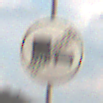
Verkehrszeichen: EndeUeberholverbotKraftfahrzeuge
Umgebung: Outdoor, Nature
Tageszeit: MorningAfternoon
Wetter: PartlyCloudy
Licht: Natural
Jahreszeit: NotSpecified
Kontrast: LowContrast